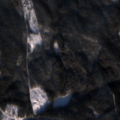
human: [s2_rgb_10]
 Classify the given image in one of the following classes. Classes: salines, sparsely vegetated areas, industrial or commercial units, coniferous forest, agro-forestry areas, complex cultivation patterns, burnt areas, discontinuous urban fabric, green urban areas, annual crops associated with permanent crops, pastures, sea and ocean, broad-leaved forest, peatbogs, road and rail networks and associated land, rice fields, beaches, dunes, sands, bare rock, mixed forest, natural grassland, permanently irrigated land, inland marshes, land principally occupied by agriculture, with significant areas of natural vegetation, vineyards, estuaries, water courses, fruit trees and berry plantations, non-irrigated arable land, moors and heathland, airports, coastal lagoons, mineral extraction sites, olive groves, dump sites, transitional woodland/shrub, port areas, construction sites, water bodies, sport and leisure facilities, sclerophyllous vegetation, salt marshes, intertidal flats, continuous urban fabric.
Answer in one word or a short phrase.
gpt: coniferous forest